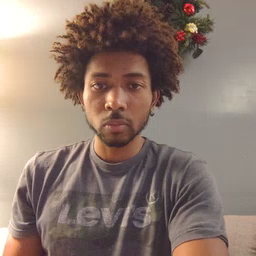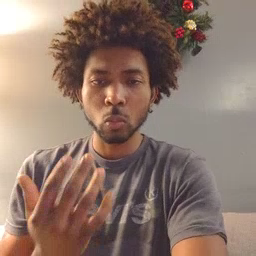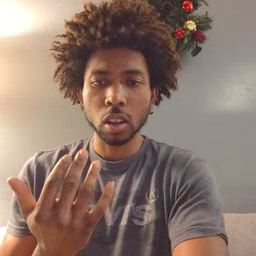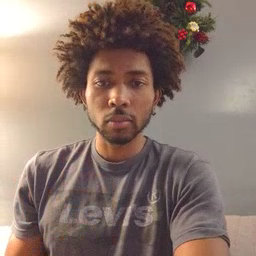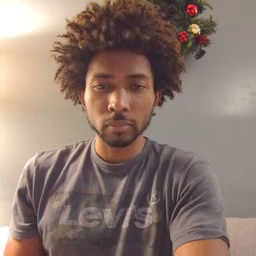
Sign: wait